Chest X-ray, PA view. Patient: 53 years old, sex F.
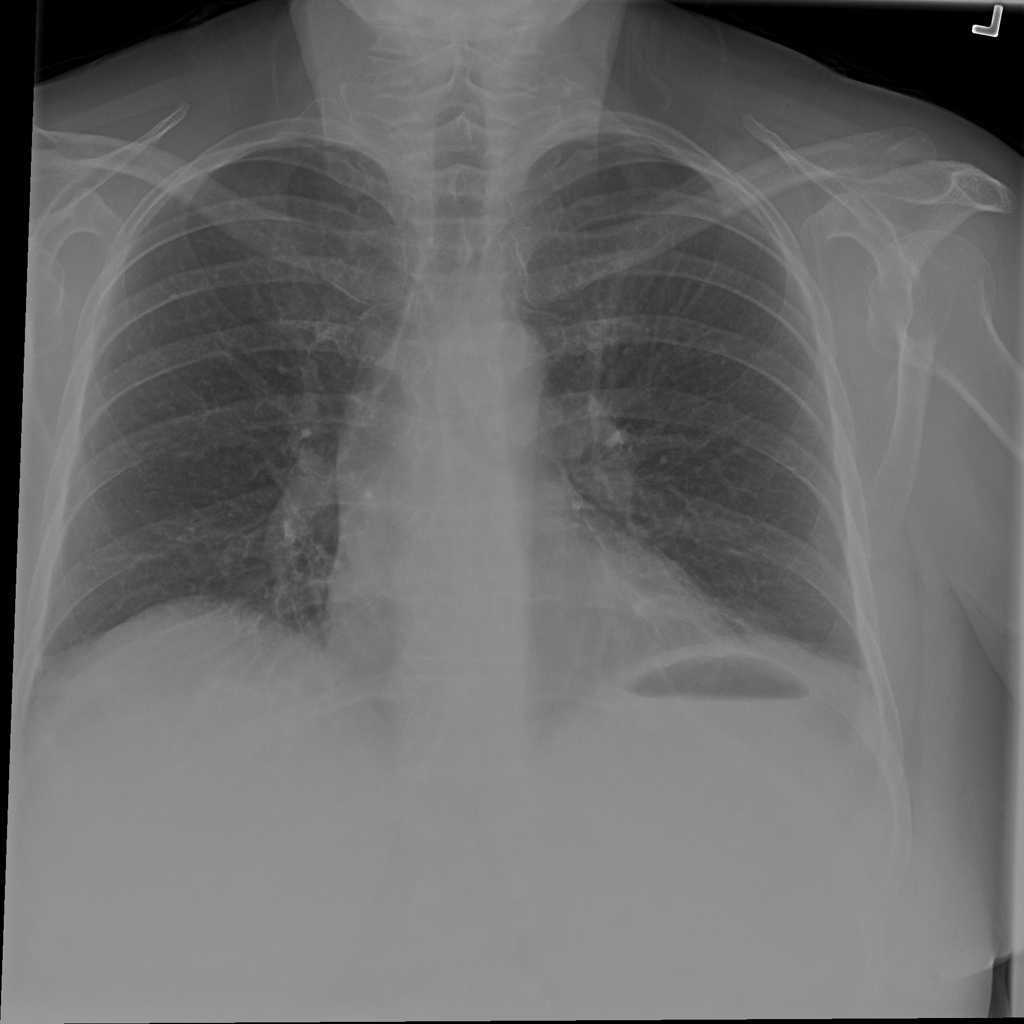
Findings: Consolidation, Effusion